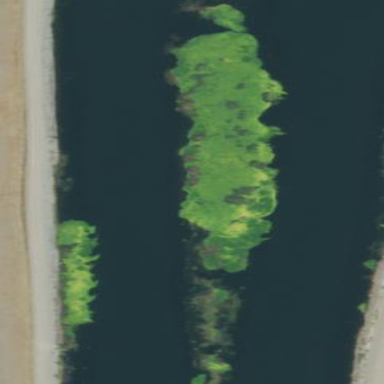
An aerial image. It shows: Marshy wetland area.